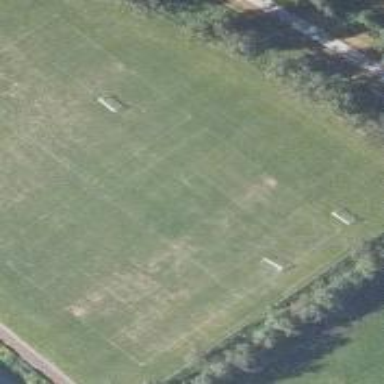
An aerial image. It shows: Soccer pitch for outdoor sports and leisure activities.